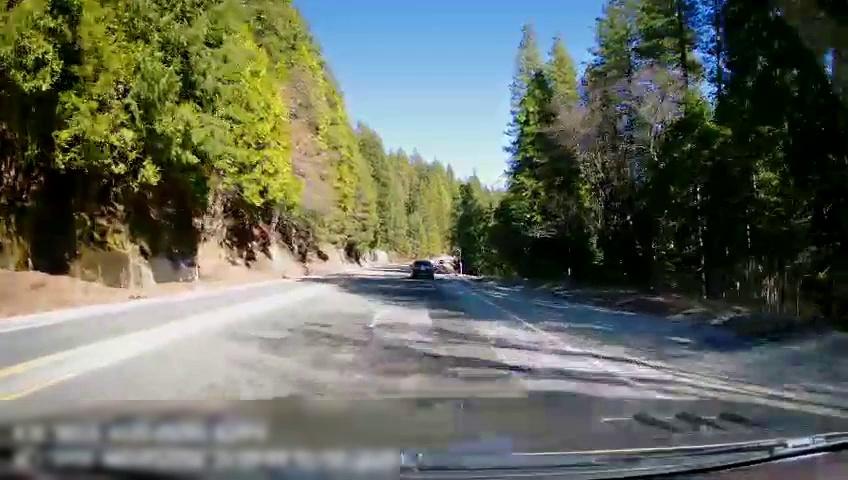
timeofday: Day
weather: Sunny
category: Drivable Space
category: Vehicles | Car
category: Lanes | Opposite Lane
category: Lanes | Current Lane
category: Lanes | Current Lane
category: Lanes | Opposite Lane
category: Lanes | Current Lane